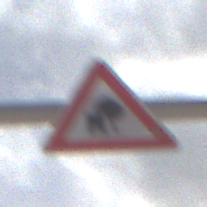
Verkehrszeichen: UnzureichendesLichtraumprofil
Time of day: MorningAfternoon
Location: Outdoor (Suburban)
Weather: PartlyCloudy
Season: NotSpecified
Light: Natural